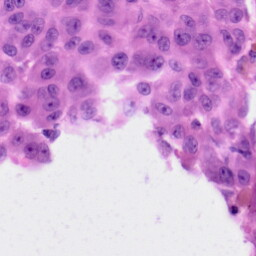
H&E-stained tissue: Skin